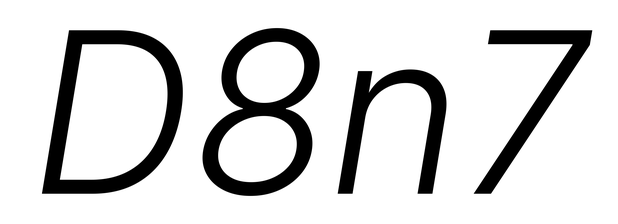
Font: Inter-Italic_Light_Italic